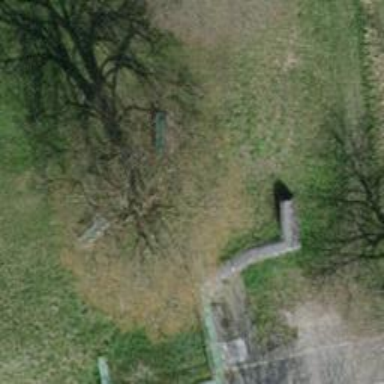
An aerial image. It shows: Bench for seating.